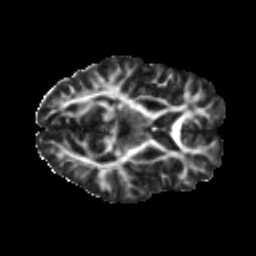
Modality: FA
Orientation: axial
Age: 23
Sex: female
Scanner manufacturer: ge
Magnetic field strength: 3 T
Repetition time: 7.8 s
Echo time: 0.0606 s